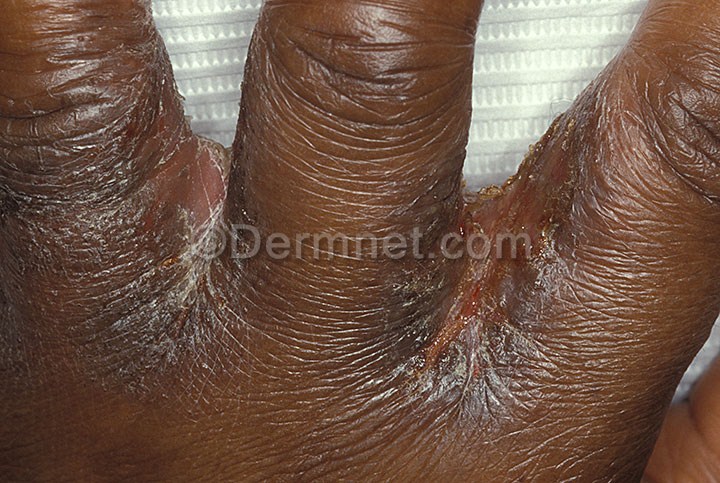
Disease: Tinea Ringworm Candidiasis and other Fungal Infections